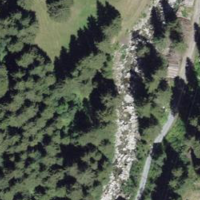
EUNIS habitat code: 26
Species observed at this site:
Euphorbia cyparissias
Saxifraga rotundifolia